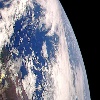
Label: cloud